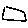
Label: square